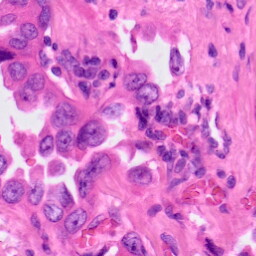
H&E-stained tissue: Lung